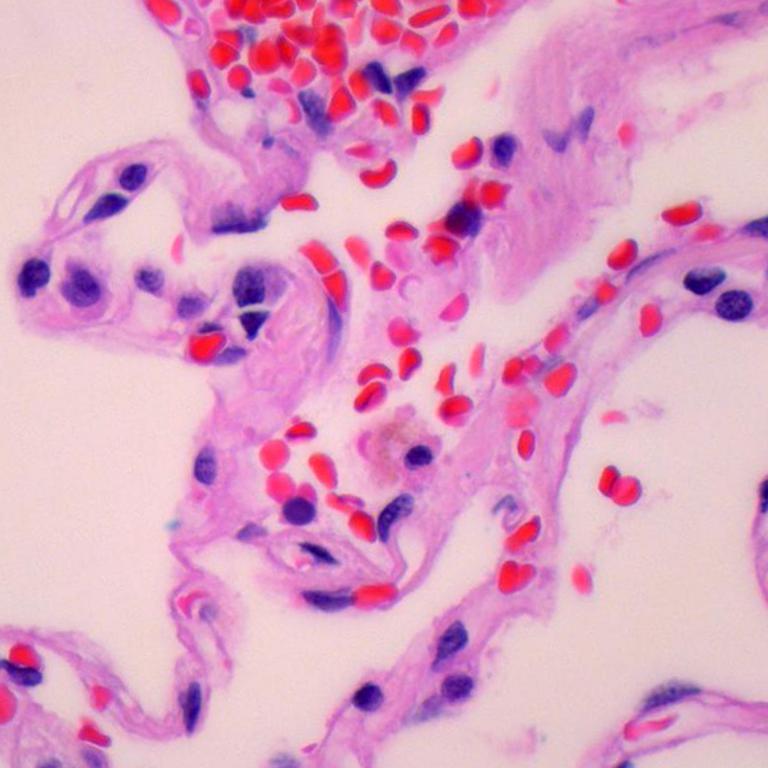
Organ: lung
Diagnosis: benign